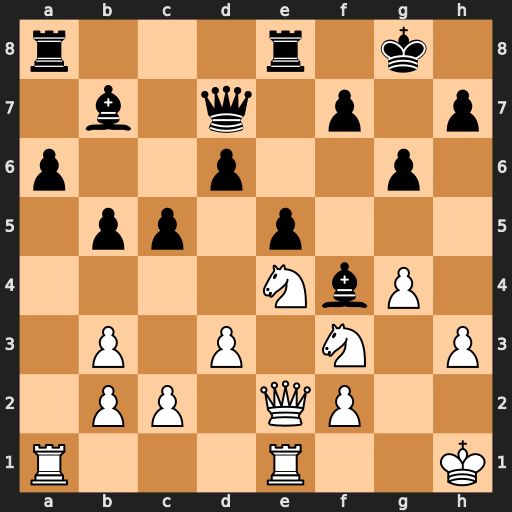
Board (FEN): r3r1k1/1b1q1p1p/p2p2p1/1pp1p3/4NbP1/1P1P1N1P/1PP1QP2/R3R2K
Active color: w
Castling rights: -
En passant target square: -
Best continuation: Nf6+ Kg7 Nxd7